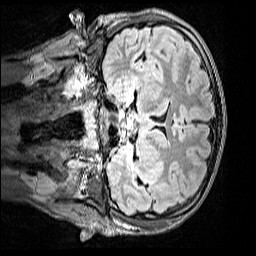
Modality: FLAIR
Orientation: coronal
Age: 12
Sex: male
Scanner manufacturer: siemens
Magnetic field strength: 3 T
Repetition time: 5 s
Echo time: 0.388 s